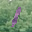
Label: 1